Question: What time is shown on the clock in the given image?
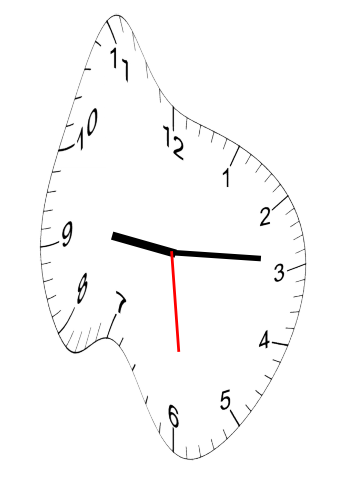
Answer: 09:14:29